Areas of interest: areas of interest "Bona International Cinema (Fanzhuang Branch)"
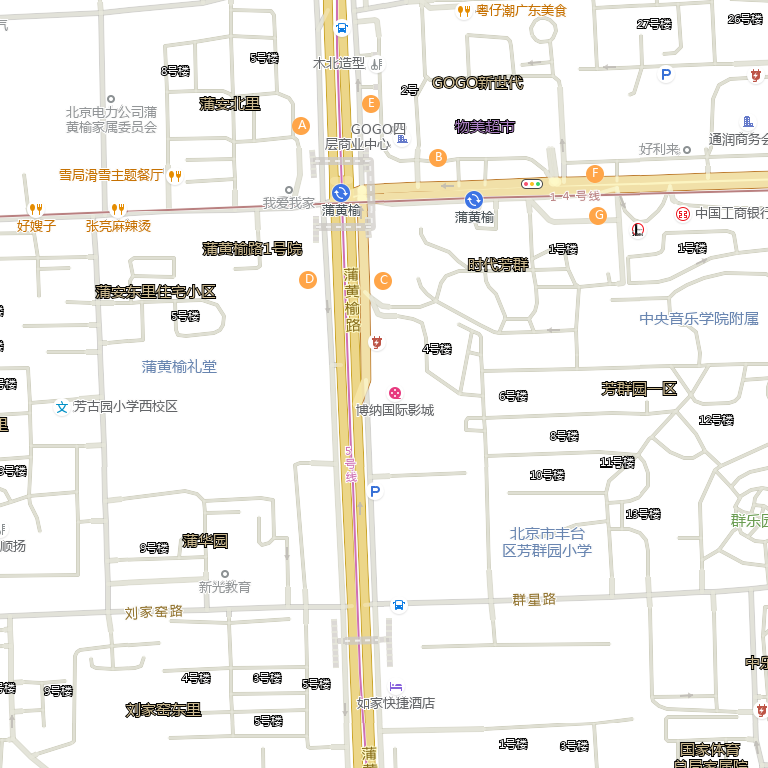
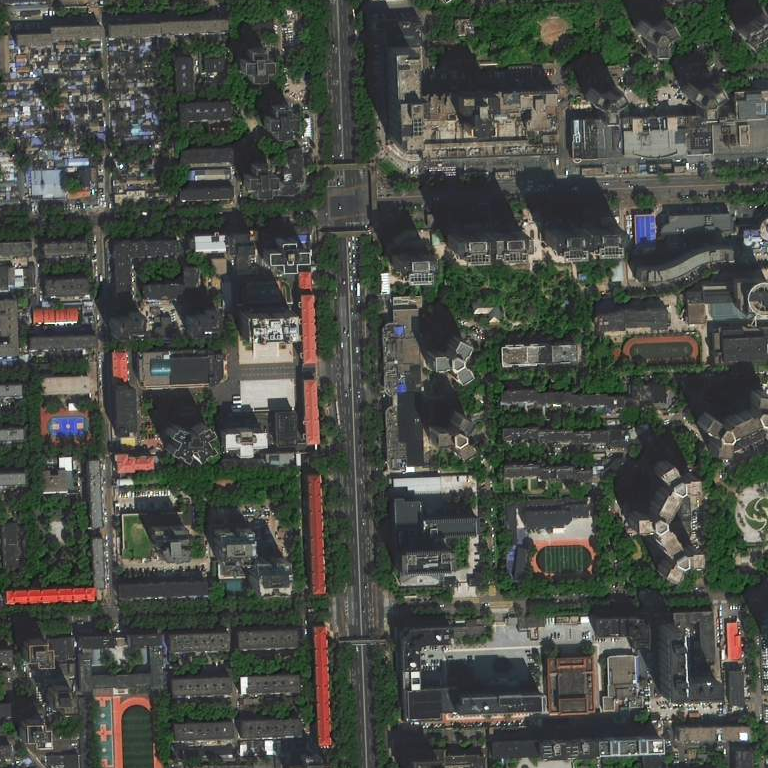